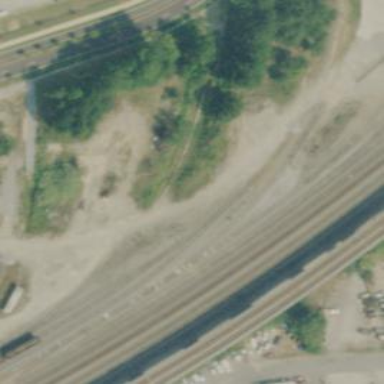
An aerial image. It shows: Disused railway spur service.